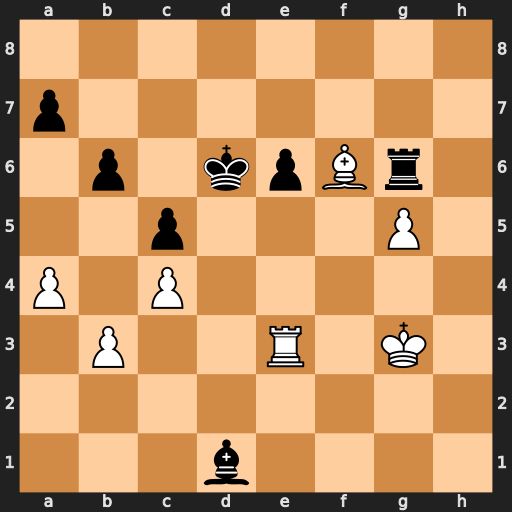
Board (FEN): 8/p7/1p1kpBr1/2p3P1/P1P5/1P2R1K1/8/3b4
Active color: w
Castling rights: -
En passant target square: -
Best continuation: Rd3+ Kc6 Rxd1